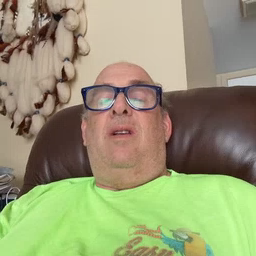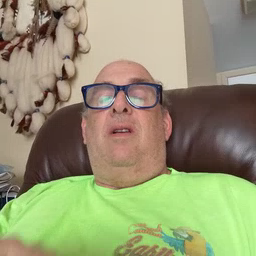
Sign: now